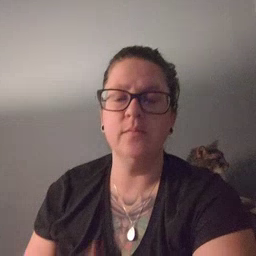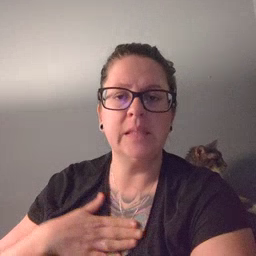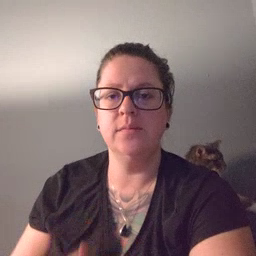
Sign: please